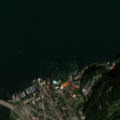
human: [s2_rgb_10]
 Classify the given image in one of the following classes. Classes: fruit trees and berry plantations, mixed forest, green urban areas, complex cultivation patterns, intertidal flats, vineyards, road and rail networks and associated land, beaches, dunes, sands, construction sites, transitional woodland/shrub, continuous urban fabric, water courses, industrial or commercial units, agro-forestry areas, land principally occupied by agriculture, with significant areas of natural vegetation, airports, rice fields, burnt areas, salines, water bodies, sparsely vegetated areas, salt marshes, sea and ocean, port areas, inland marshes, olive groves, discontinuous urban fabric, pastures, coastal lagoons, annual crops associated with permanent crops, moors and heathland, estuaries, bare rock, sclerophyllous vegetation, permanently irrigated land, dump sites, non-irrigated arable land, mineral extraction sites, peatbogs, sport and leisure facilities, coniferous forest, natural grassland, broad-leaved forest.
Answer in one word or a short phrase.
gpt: discontinuous urban fabric, broad-leaved forest, coniferous forest, water bodies